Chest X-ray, AP view. Patient: 40 years old, sex M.
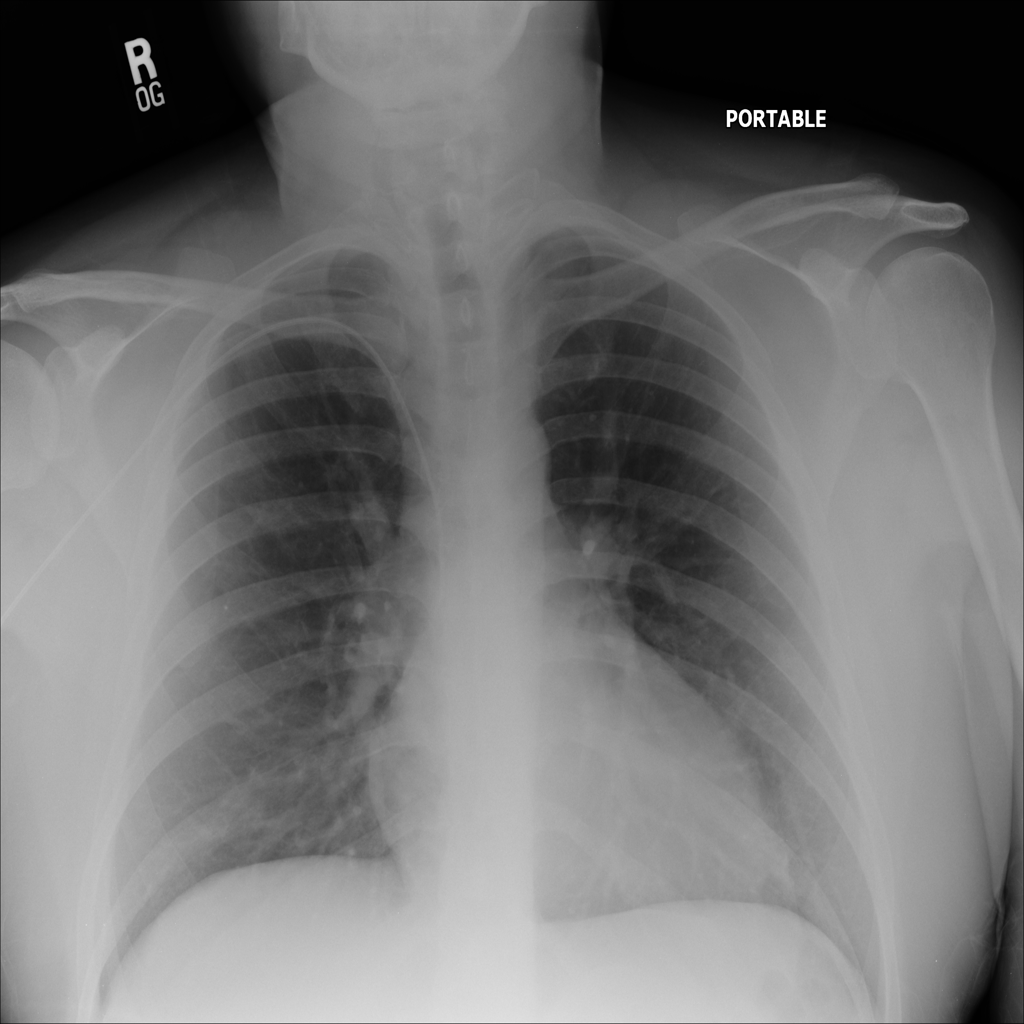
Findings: No Finding